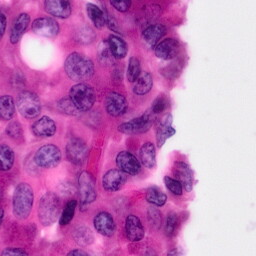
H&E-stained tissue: Pancreatic